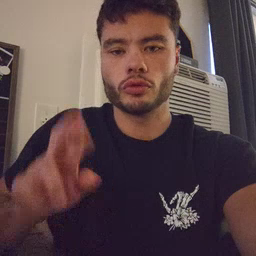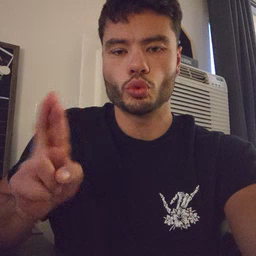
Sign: room